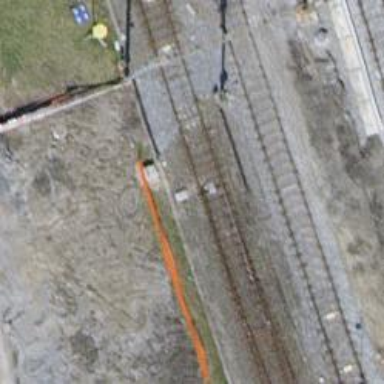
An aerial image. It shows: Railway yard used for servicing trains.